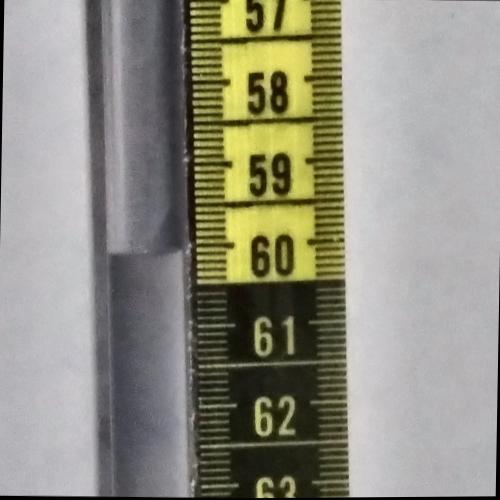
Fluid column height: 60.1 cm